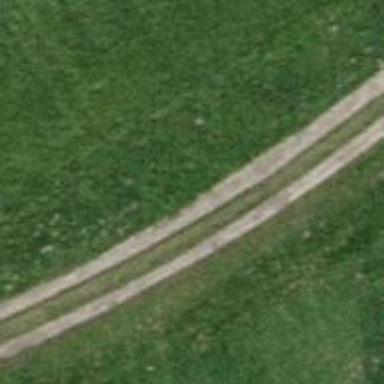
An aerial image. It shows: Pebblestone track with grade3 tracktype.